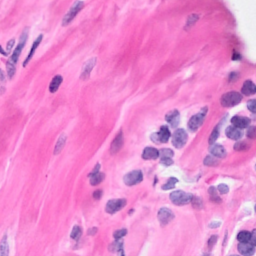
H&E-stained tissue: Breast